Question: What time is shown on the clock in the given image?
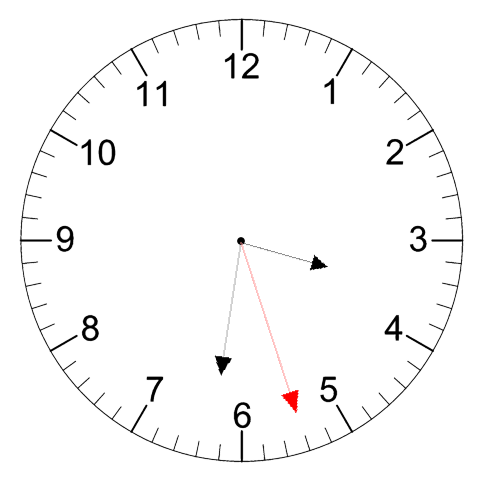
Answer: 03:31:27